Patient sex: M
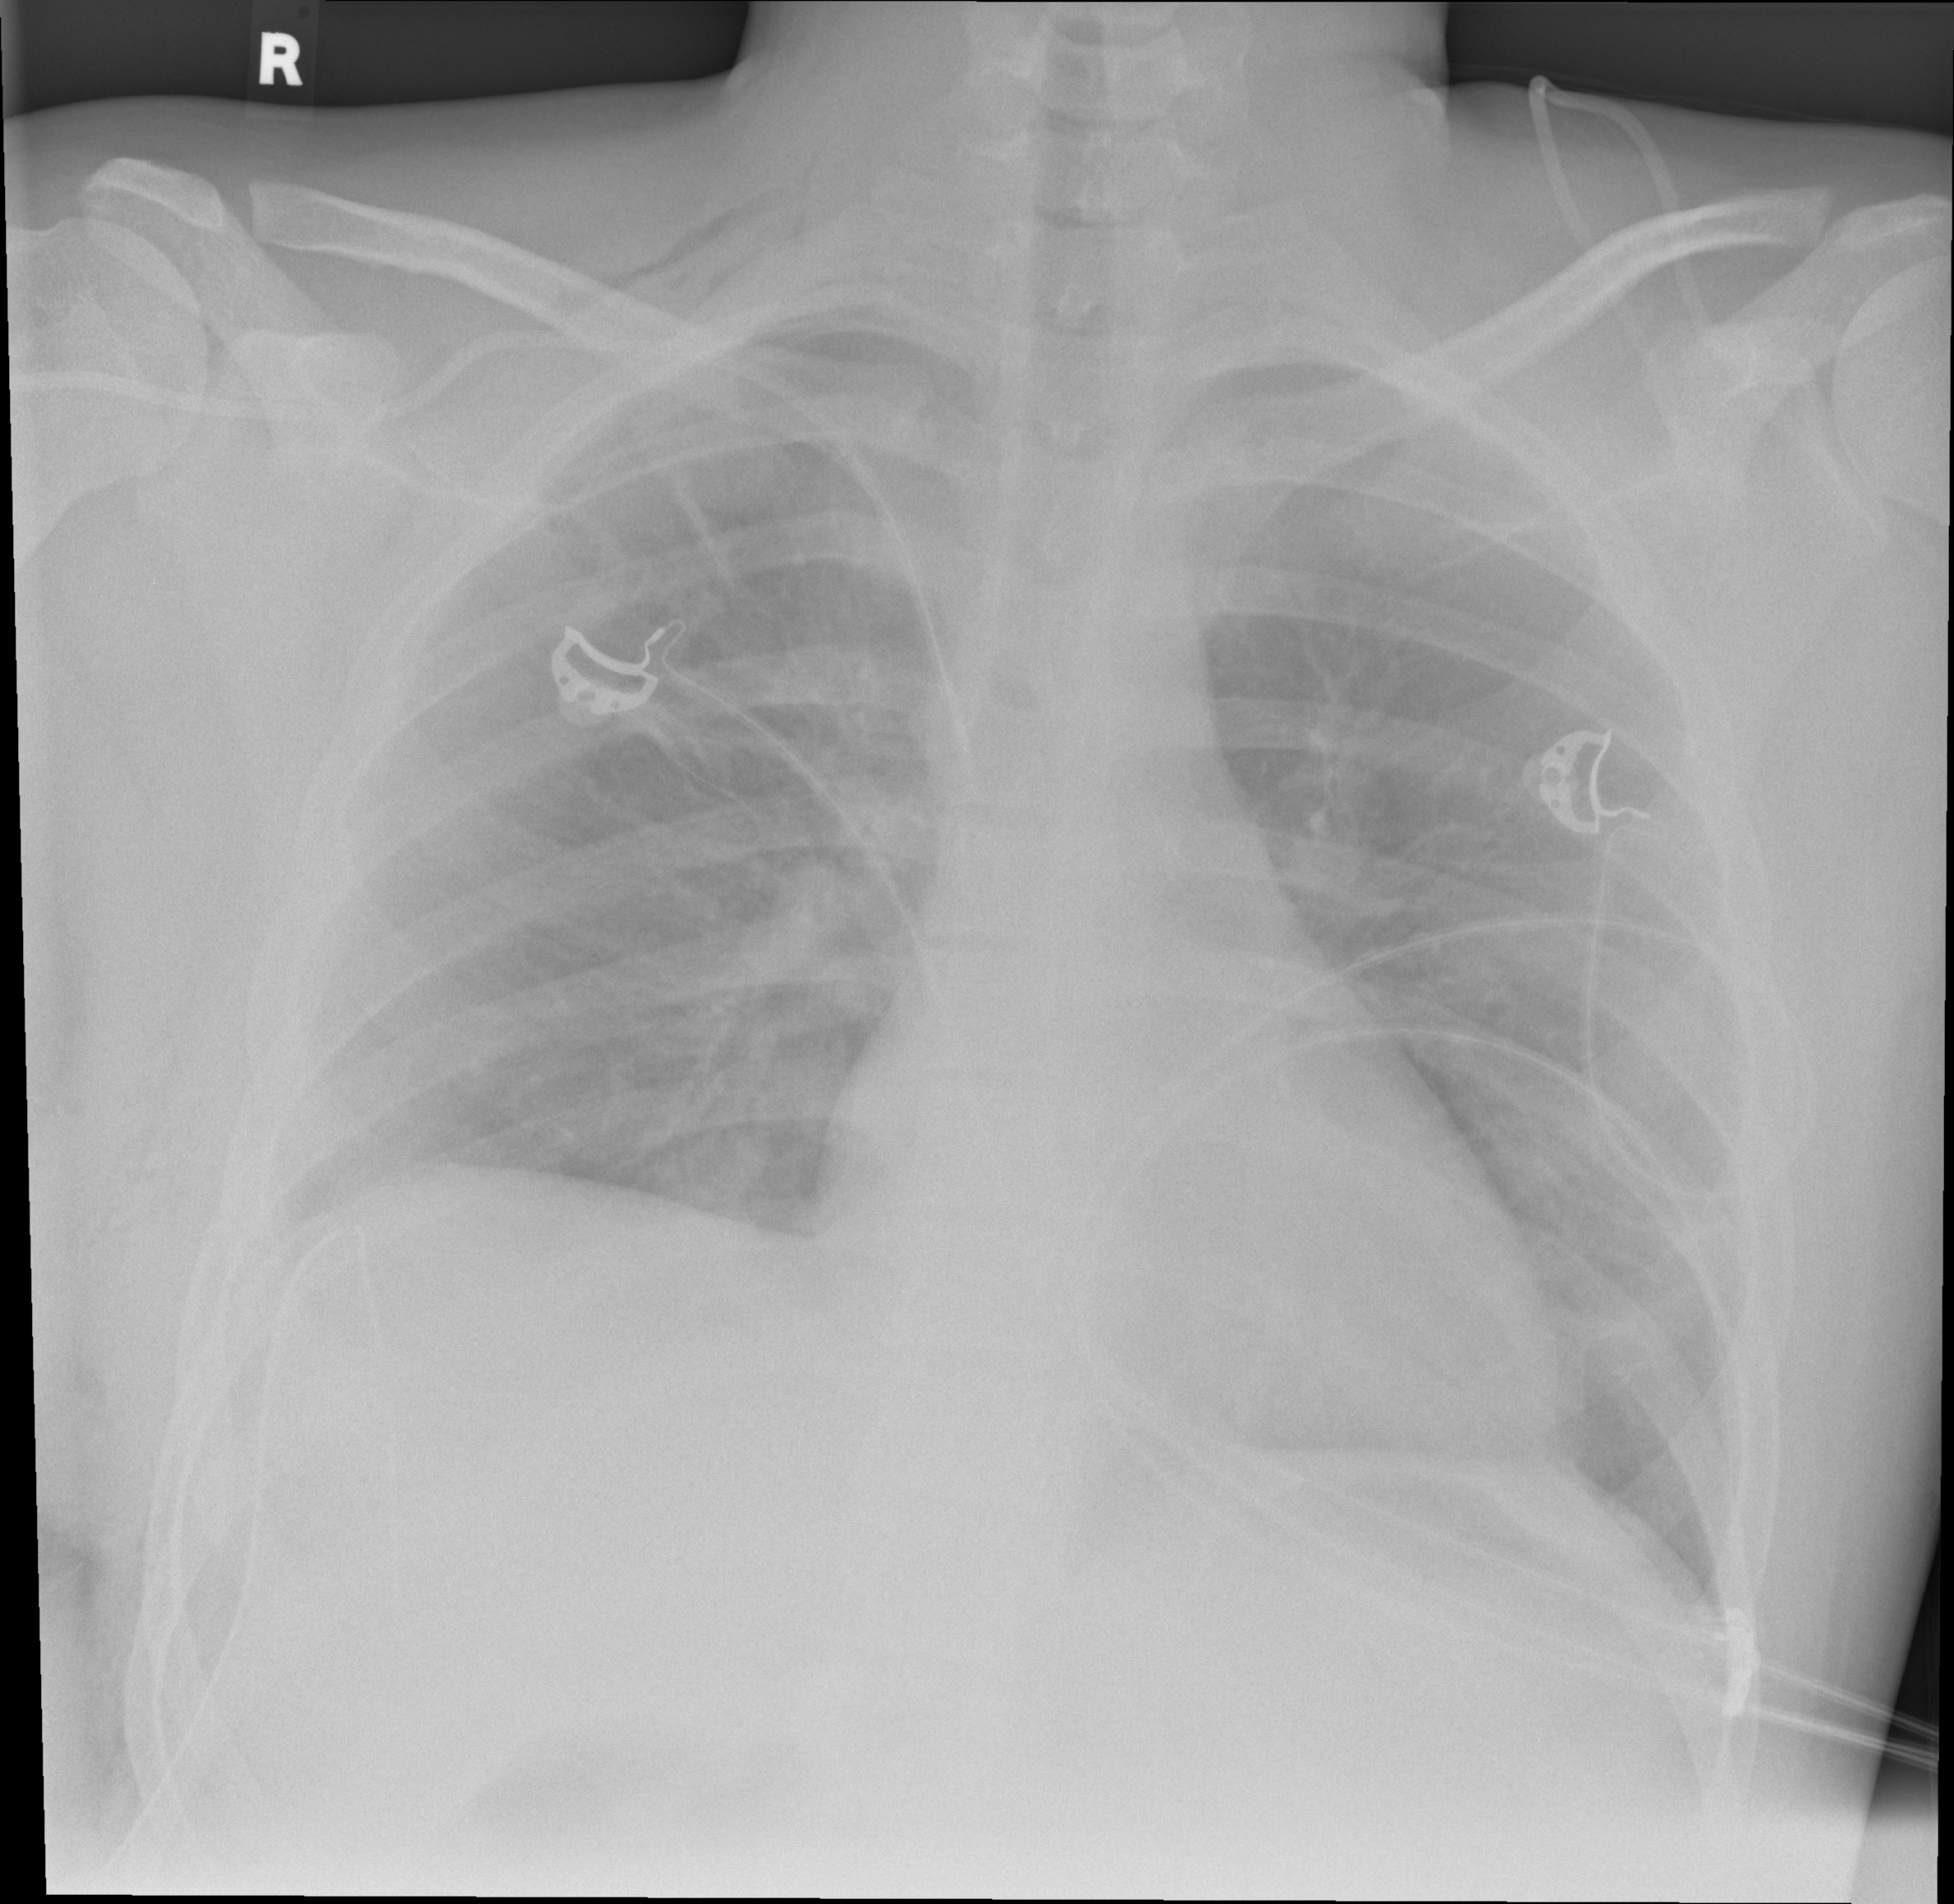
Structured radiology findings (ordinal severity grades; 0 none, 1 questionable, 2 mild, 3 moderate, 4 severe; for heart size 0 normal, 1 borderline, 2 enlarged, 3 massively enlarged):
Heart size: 0
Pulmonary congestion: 0
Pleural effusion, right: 0
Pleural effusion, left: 0
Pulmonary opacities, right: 0
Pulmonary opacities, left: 0
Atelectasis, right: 2
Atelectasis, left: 0